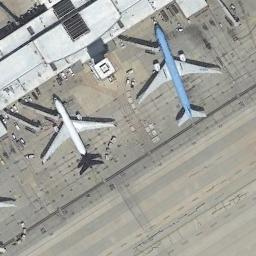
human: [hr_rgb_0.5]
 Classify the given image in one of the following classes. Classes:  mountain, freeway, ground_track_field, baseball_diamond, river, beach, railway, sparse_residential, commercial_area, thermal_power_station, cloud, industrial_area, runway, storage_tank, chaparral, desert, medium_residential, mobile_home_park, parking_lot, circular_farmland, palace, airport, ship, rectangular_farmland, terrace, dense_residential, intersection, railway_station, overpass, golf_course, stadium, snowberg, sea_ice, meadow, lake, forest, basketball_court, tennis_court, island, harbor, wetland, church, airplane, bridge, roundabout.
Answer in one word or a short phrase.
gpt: airplane